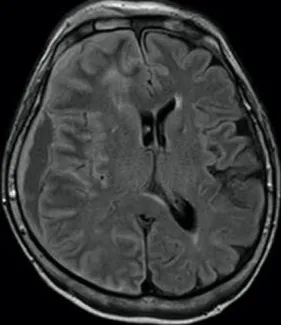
MRI A swollen mass was also seen on the right frontal head;. A FLAIR image showed low signal intensity in a crescentic formation surrounded by a peripheral hyperintense rim.
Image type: radiology (mri)